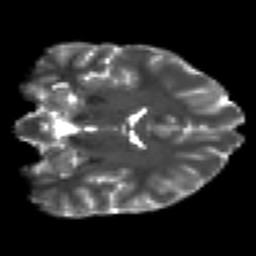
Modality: T2w
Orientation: coronal
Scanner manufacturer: siemens
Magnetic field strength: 3 T
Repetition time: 7.8 s
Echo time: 0.09 s